Question: I'm having trouble with a JButton. I'm working with the <URL> and i want to add a Icon to my JButton.
But right now it doesn't fit, I have no idea what the problem could be. I use it on a JPanel that has a Flowlayout.
'''
removeButton = new JButton();
removeButton .setIcon(new ImageIcon("ICON/remove.png"));
removeButton .setToolTipText("Remove");
removeButton .setRolloverIcon(rolloverIcon2);
removeButton .setBorderPainted(false);
'''

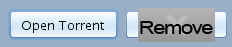
Answer: <URL>